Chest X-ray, PA view. Patient: 56 years old, sex F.
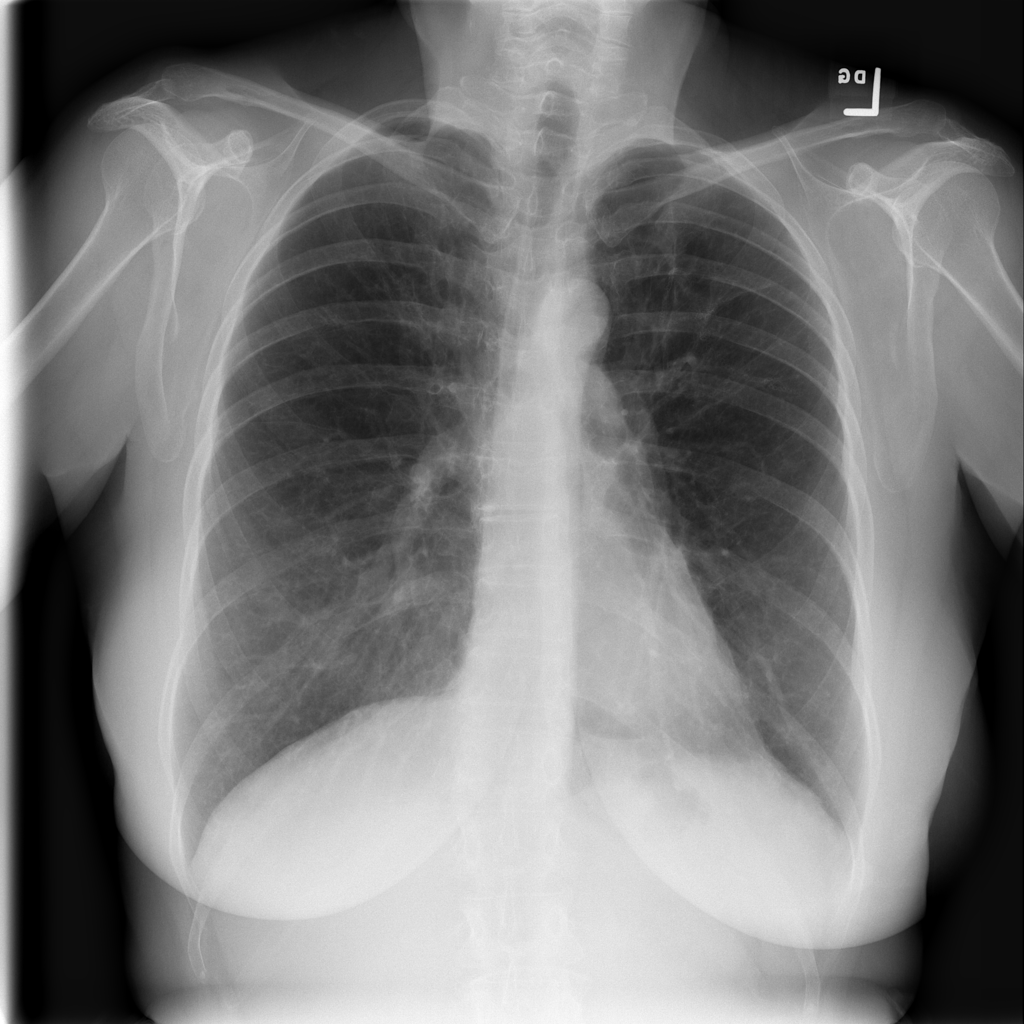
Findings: No Finding